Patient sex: M
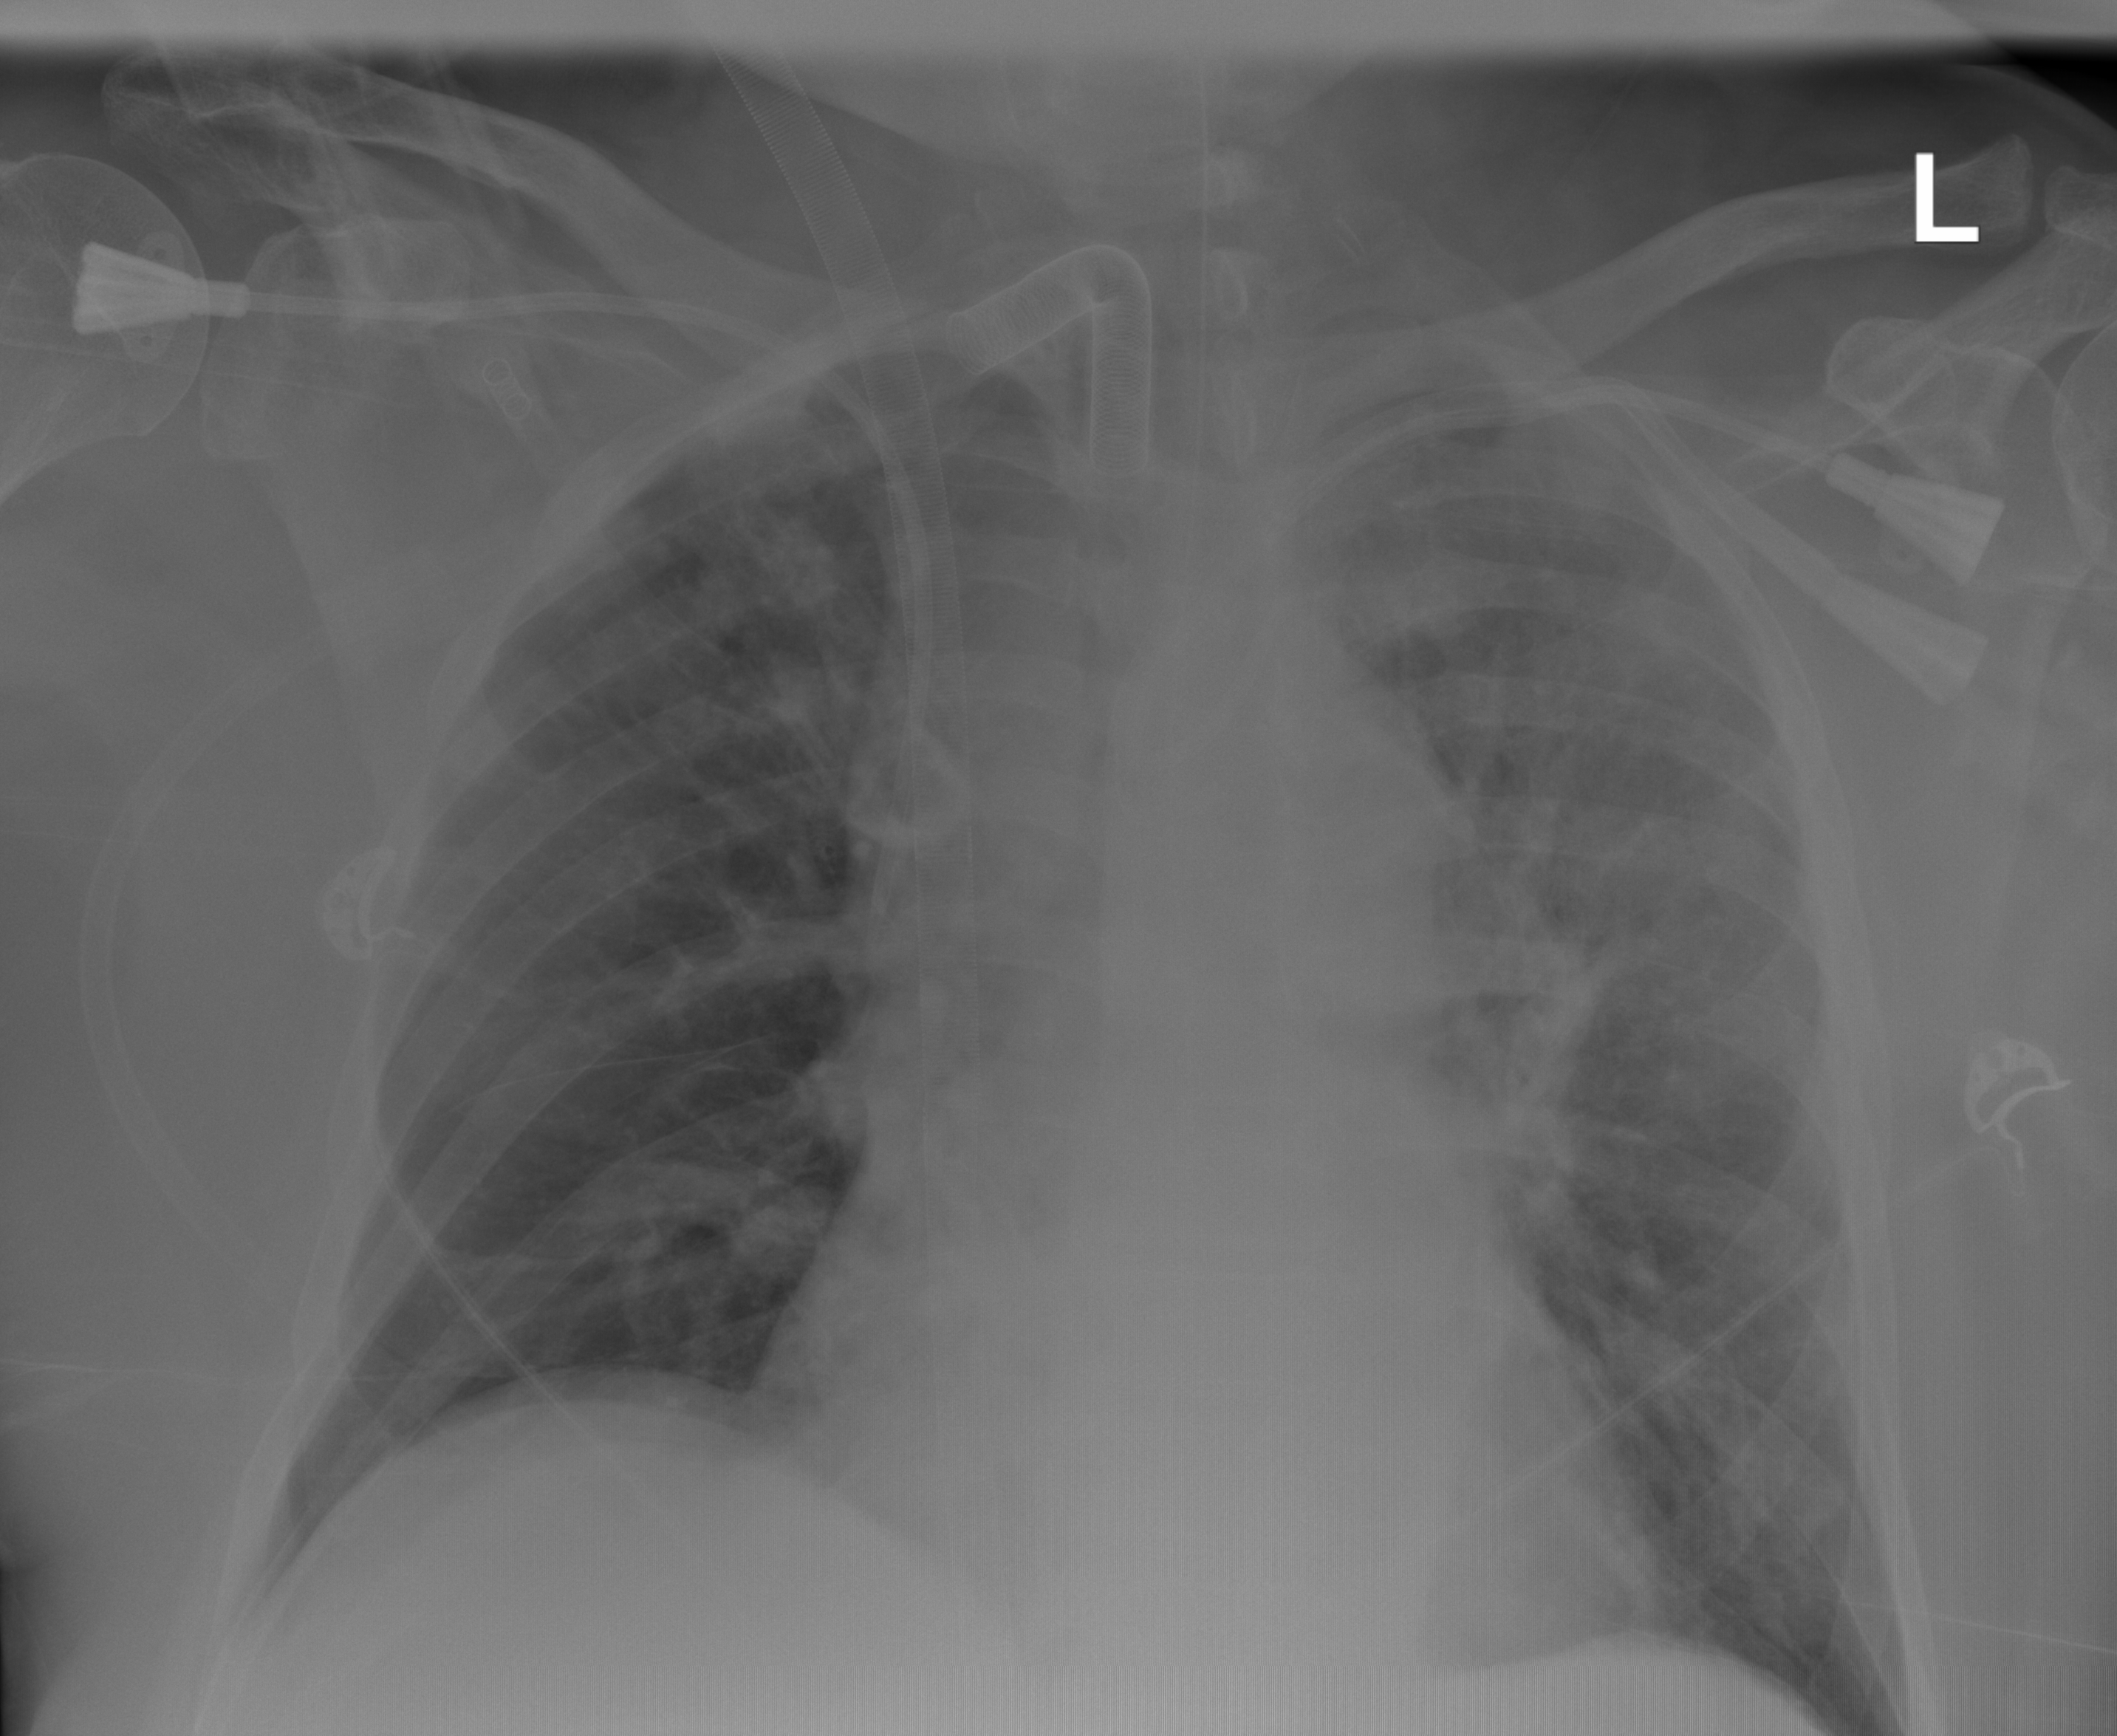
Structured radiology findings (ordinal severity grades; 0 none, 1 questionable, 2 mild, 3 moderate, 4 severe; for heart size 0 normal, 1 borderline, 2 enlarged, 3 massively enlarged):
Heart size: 0
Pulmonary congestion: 0
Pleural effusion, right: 0
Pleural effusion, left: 0
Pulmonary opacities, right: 0
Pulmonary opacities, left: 2
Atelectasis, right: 3
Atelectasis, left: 2